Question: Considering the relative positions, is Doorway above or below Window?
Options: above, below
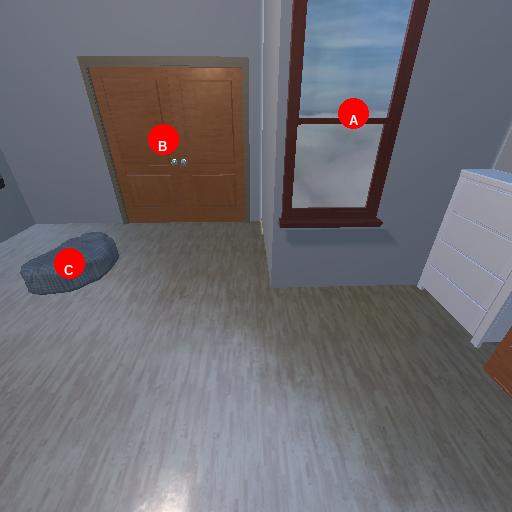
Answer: above